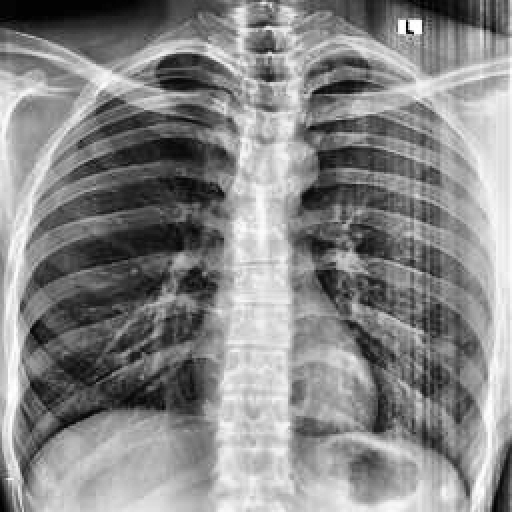
Finding: NORMAL